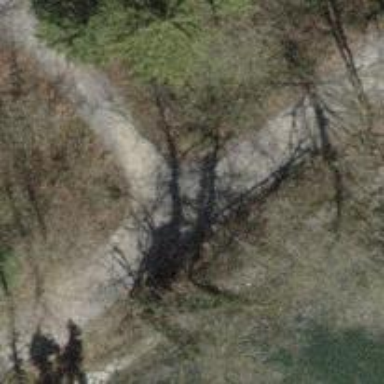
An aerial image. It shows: Path with excellent trail visibility.